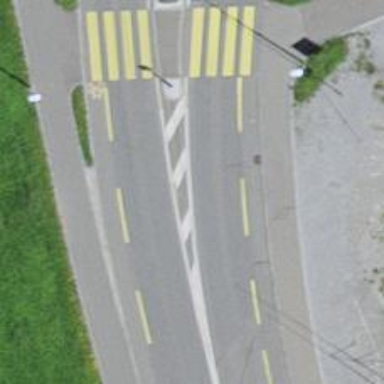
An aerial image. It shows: Primary highway with designated cycle lane.